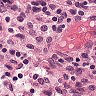
Metastatic tissue present: no